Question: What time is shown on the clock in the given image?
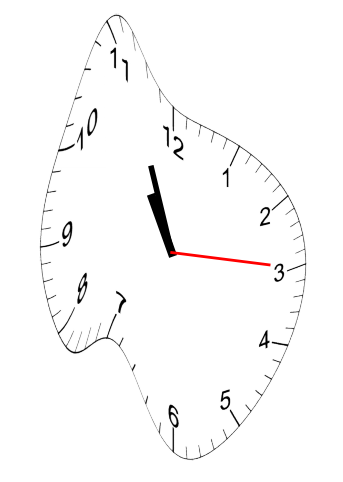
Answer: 10:56:15